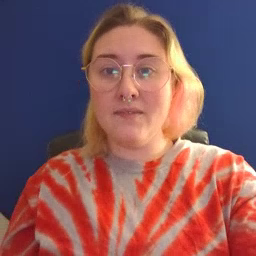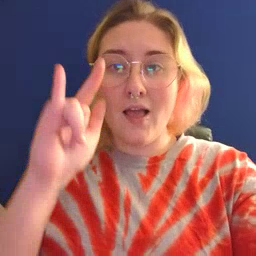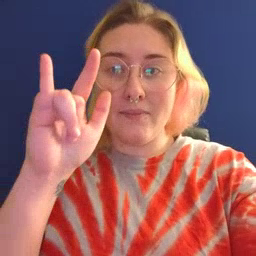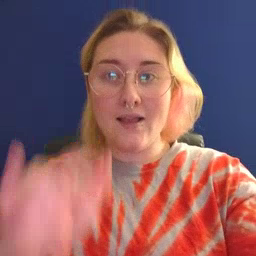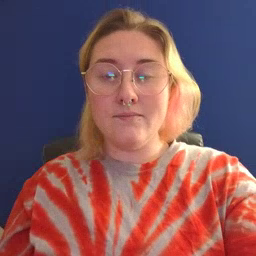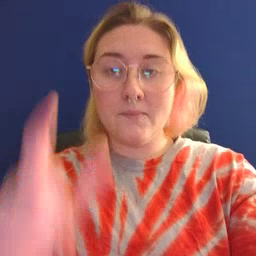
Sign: airplane